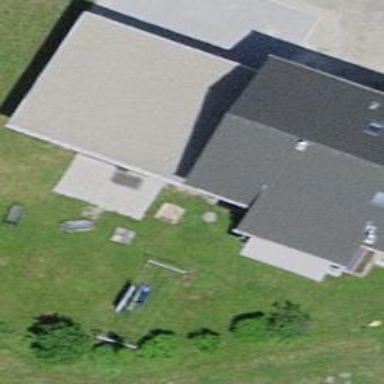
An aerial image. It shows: Garage building.